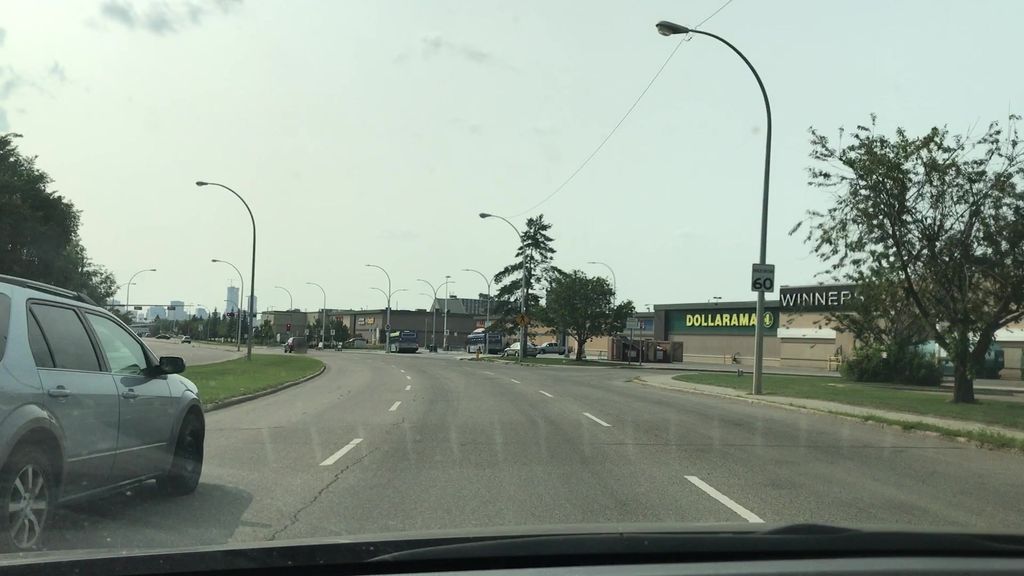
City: edmonton